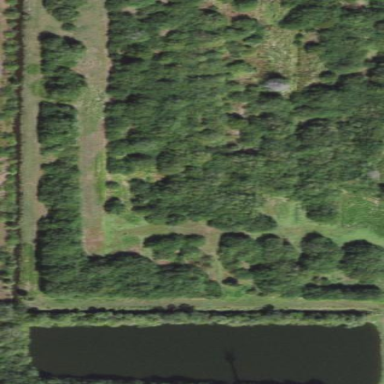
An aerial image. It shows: Beautiful woodland area.